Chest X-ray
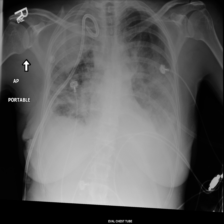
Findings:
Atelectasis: negative
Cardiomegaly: negative
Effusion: negative
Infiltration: negative
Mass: negative
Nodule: negative
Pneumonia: negative
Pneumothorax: negative
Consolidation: negative
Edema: negative
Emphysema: negative
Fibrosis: negative
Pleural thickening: negative
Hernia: negative